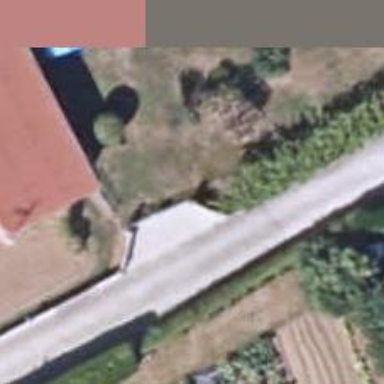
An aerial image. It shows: Fence.